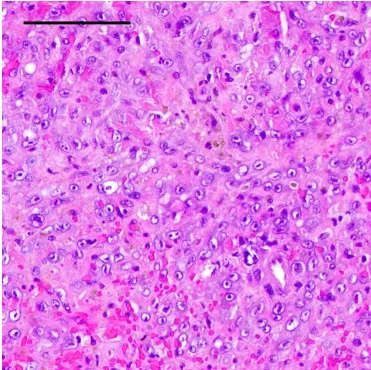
(A) Hematoxylin-eosin staining (HE) of autopsy specimens from the THA-associated mass shows a focal, patchy, atypical endothelial cell proliferation.
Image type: pathology (h&e)